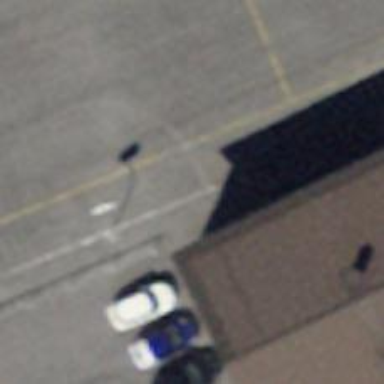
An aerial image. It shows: Bollard barrier.